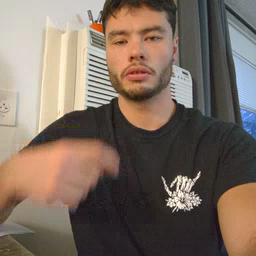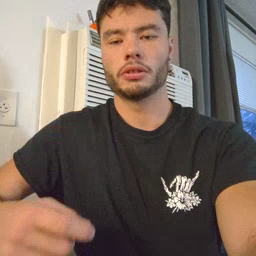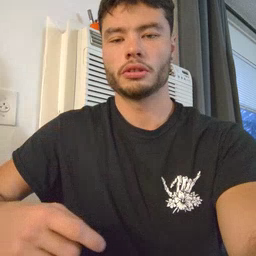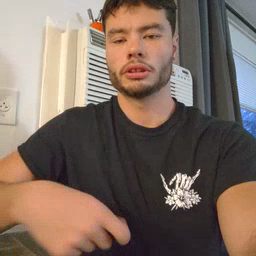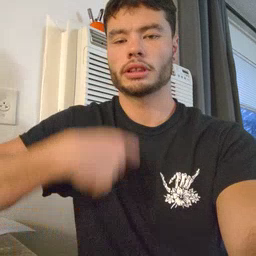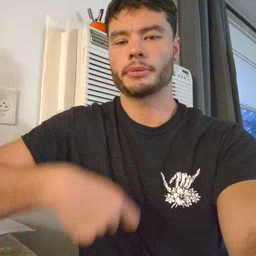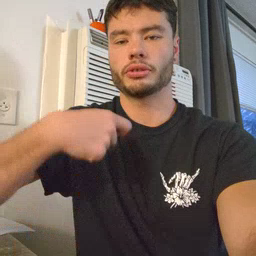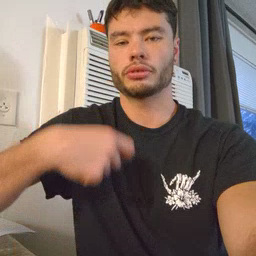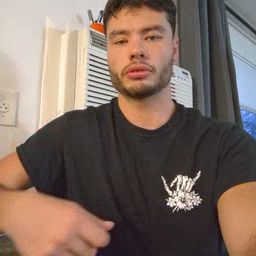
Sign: zipper